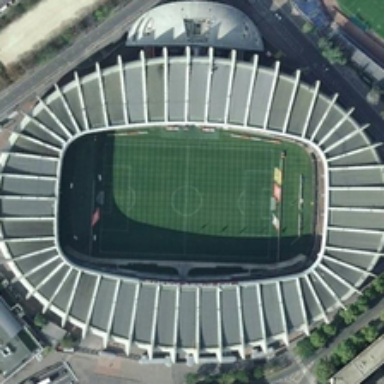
The playground is surrounded by a blearchers with a oval ceiling like a carpenterwor .